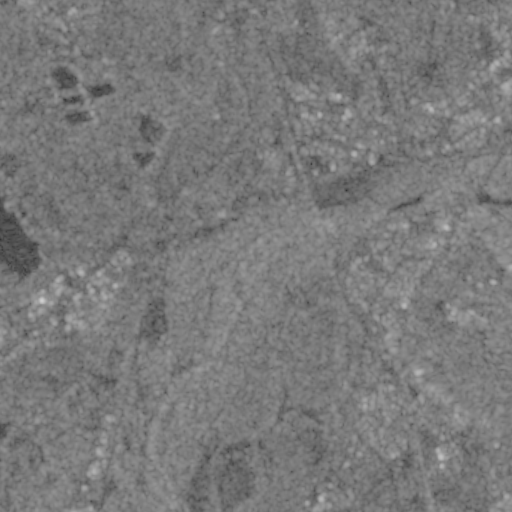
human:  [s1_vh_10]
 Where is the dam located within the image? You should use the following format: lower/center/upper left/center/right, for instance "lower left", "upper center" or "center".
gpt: The dam is located in the center right of the image.
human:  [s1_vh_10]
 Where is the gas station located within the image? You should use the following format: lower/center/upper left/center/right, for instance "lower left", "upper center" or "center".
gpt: The gas station is located in the lower right of the image.
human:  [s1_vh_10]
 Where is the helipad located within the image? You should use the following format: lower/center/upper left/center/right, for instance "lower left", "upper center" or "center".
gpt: The helipad is located in the upper right of the image.
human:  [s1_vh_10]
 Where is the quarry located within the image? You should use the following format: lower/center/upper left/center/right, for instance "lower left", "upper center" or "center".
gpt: The quarry is located in the center left of the image.
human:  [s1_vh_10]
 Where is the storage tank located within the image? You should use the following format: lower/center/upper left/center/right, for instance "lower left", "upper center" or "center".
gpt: The storage tank is located in the center of the image.
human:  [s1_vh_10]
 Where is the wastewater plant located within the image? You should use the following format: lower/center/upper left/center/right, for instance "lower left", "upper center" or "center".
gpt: The wastewater plant is located in the center of the image.
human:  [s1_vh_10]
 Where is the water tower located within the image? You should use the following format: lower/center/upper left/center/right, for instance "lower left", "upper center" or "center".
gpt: The water tower is located in the center left of the image.
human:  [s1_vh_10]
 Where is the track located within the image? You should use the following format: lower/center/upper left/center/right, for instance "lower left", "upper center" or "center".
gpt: There is no track in the image.

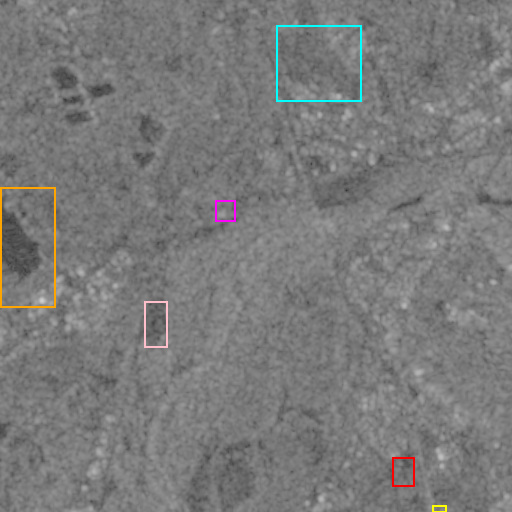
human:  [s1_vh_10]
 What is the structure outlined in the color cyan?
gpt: The structure outlined in cyan is a crop field.
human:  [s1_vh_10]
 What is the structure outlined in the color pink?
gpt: The structure outlined in pink is a park.
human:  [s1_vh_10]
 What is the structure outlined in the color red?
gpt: The structure outlined in red is a parking lot.
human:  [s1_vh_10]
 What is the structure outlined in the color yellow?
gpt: The structure outlined in yellow is a power substation.
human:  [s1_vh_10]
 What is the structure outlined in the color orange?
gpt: The structure outlined in orange is a quarry.
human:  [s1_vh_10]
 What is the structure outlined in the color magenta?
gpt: The structure outlined in magenta is a wastewater plant.
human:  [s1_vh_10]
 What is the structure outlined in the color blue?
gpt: There is no blue outline.